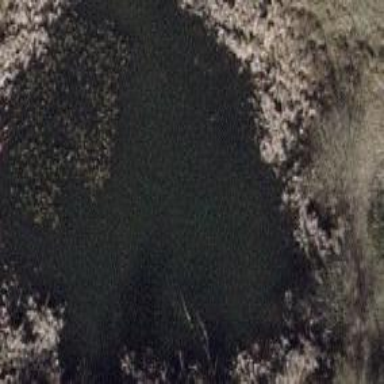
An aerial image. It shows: Pond surrounded by natural water.